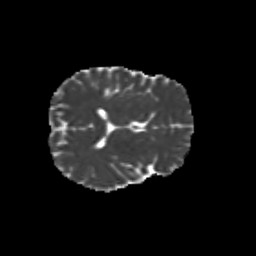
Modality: MD
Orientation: axial
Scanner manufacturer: siemens
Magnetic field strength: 3 T
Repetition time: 9.2 s
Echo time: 0.084 s